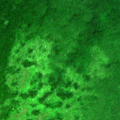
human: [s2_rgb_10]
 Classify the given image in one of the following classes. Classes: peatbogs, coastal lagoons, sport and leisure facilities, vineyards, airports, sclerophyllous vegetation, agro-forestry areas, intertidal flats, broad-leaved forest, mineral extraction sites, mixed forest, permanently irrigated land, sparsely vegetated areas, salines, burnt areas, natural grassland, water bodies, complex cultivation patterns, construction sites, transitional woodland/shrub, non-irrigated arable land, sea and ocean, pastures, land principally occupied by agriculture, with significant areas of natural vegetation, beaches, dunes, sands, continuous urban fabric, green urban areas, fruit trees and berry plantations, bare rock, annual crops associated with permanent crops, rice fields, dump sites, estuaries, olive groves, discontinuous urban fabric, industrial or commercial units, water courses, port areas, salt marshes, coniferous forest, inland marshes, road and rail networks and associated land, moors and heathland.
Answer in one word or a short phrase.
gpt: broad-leaved forest, transitional woodland/shrub